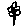
Label: flower